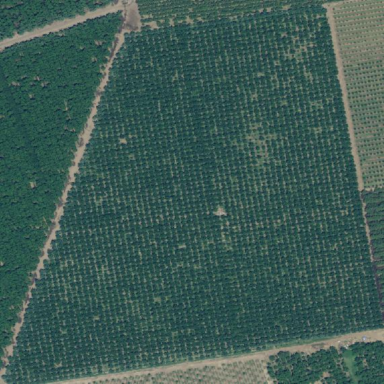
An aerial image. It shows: Orchard.